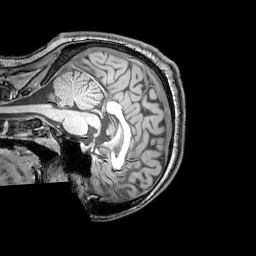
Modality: T1w
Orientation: sagittal
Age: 23
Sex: male
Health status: healthy
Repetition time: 0.081 s
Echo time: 0.037 s